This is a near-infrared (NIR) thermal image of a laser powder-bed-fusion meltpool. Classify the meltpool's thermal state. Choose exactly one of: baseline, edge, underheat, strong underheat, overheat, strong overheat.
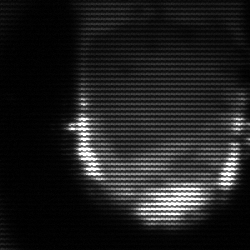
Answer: baseline